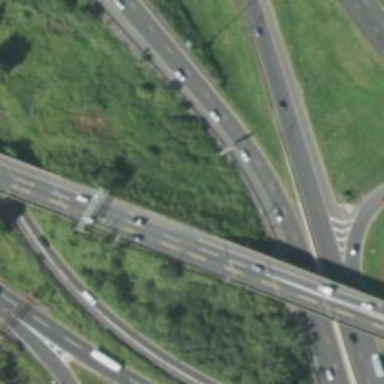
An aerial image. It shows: Urban freeway or expressway.